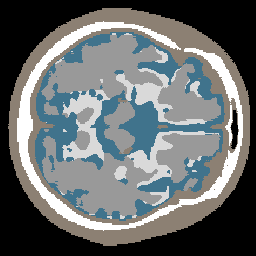
Label: no_lesion